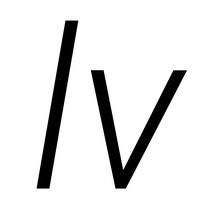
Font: Roboto-Italic_Light_Italic